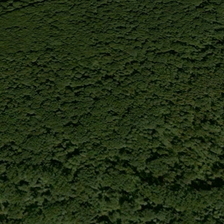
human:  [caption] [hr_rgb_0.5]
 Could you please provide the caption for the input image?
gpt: many green trees form a piece of forest .

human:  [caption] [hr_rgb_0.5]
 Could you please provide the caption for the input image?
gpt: many green trees form a piece of forest .

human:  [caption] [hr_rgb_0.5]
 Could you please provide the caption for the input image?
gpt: many green trees form a piece of forest .

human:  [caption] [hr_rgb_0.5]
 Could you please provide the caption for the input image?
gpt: many green trees form a piece of forest .

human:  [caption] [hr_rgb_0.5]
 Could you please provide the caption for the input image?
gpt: many green trees form a piece of forest .